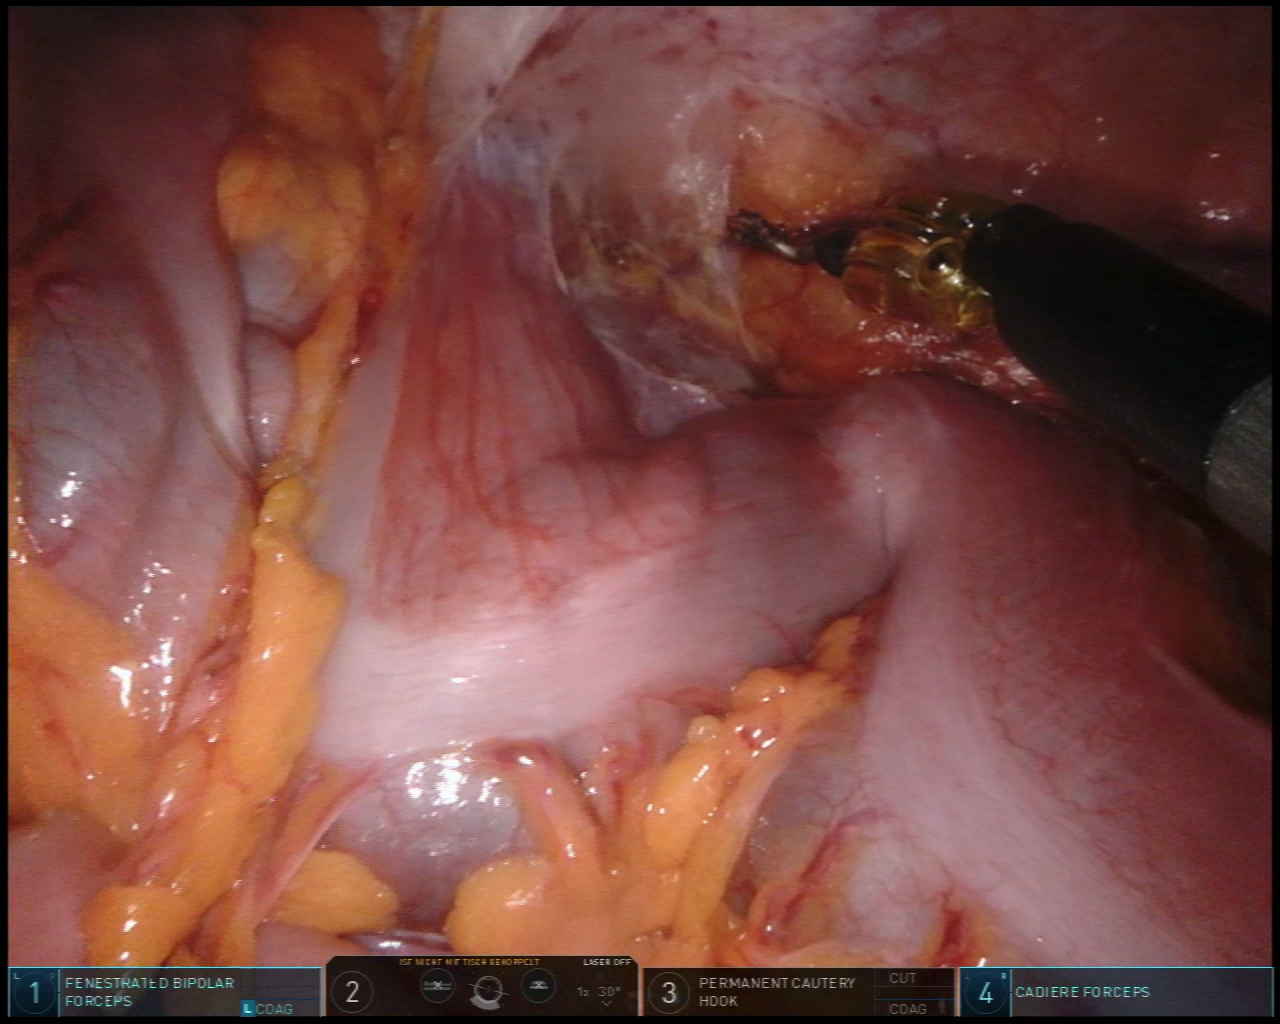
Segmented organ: abdominal_wall
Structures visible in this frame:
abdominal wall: yes
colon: yes
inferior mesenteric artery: no
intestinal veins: no
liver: no
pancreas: no
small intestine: no
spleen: no
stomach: yes
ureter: no
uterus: no
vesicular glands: no